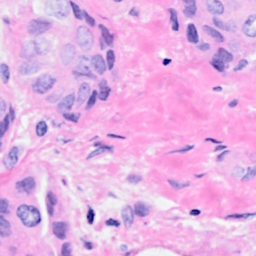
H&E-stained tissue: Breast